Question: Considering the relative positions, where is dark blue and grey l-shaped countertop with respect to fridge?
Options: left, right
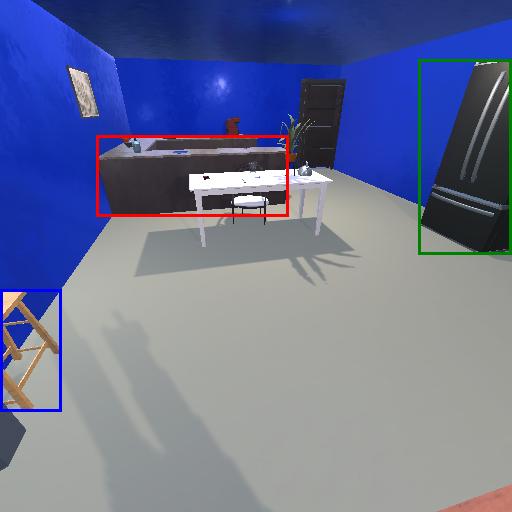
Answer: left